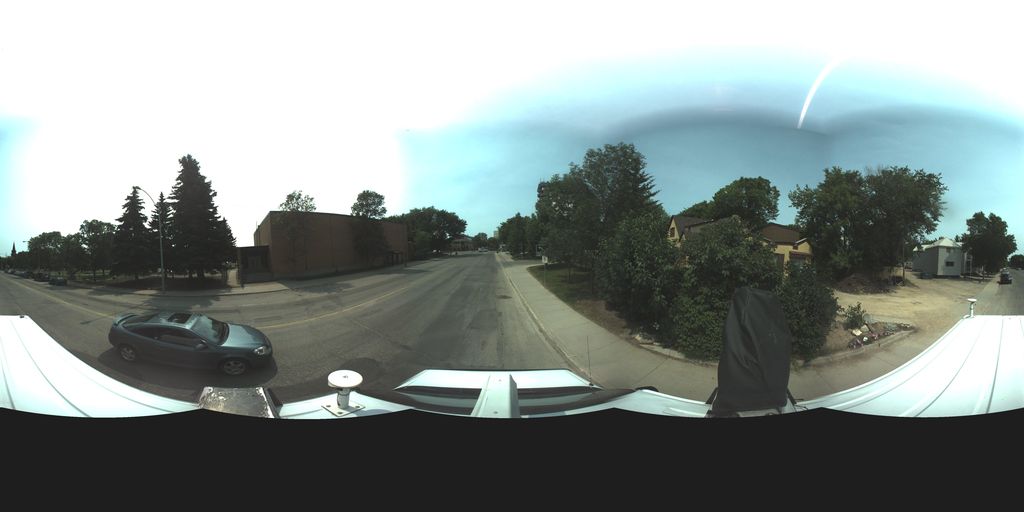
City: saskatoon